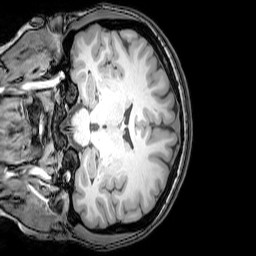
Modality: T1w
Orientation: coronal
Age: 24
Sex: female
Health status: healthy
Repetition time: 0.081 s
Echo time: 0.037 s